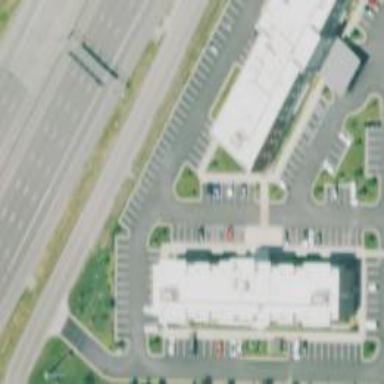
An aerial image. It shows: Parking space.